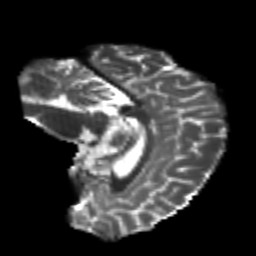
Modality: T2w
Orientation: sagittal
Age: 24
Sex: female
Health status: healthy
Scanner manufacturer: philips
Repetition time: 7.386 s
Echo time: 0.08599 s